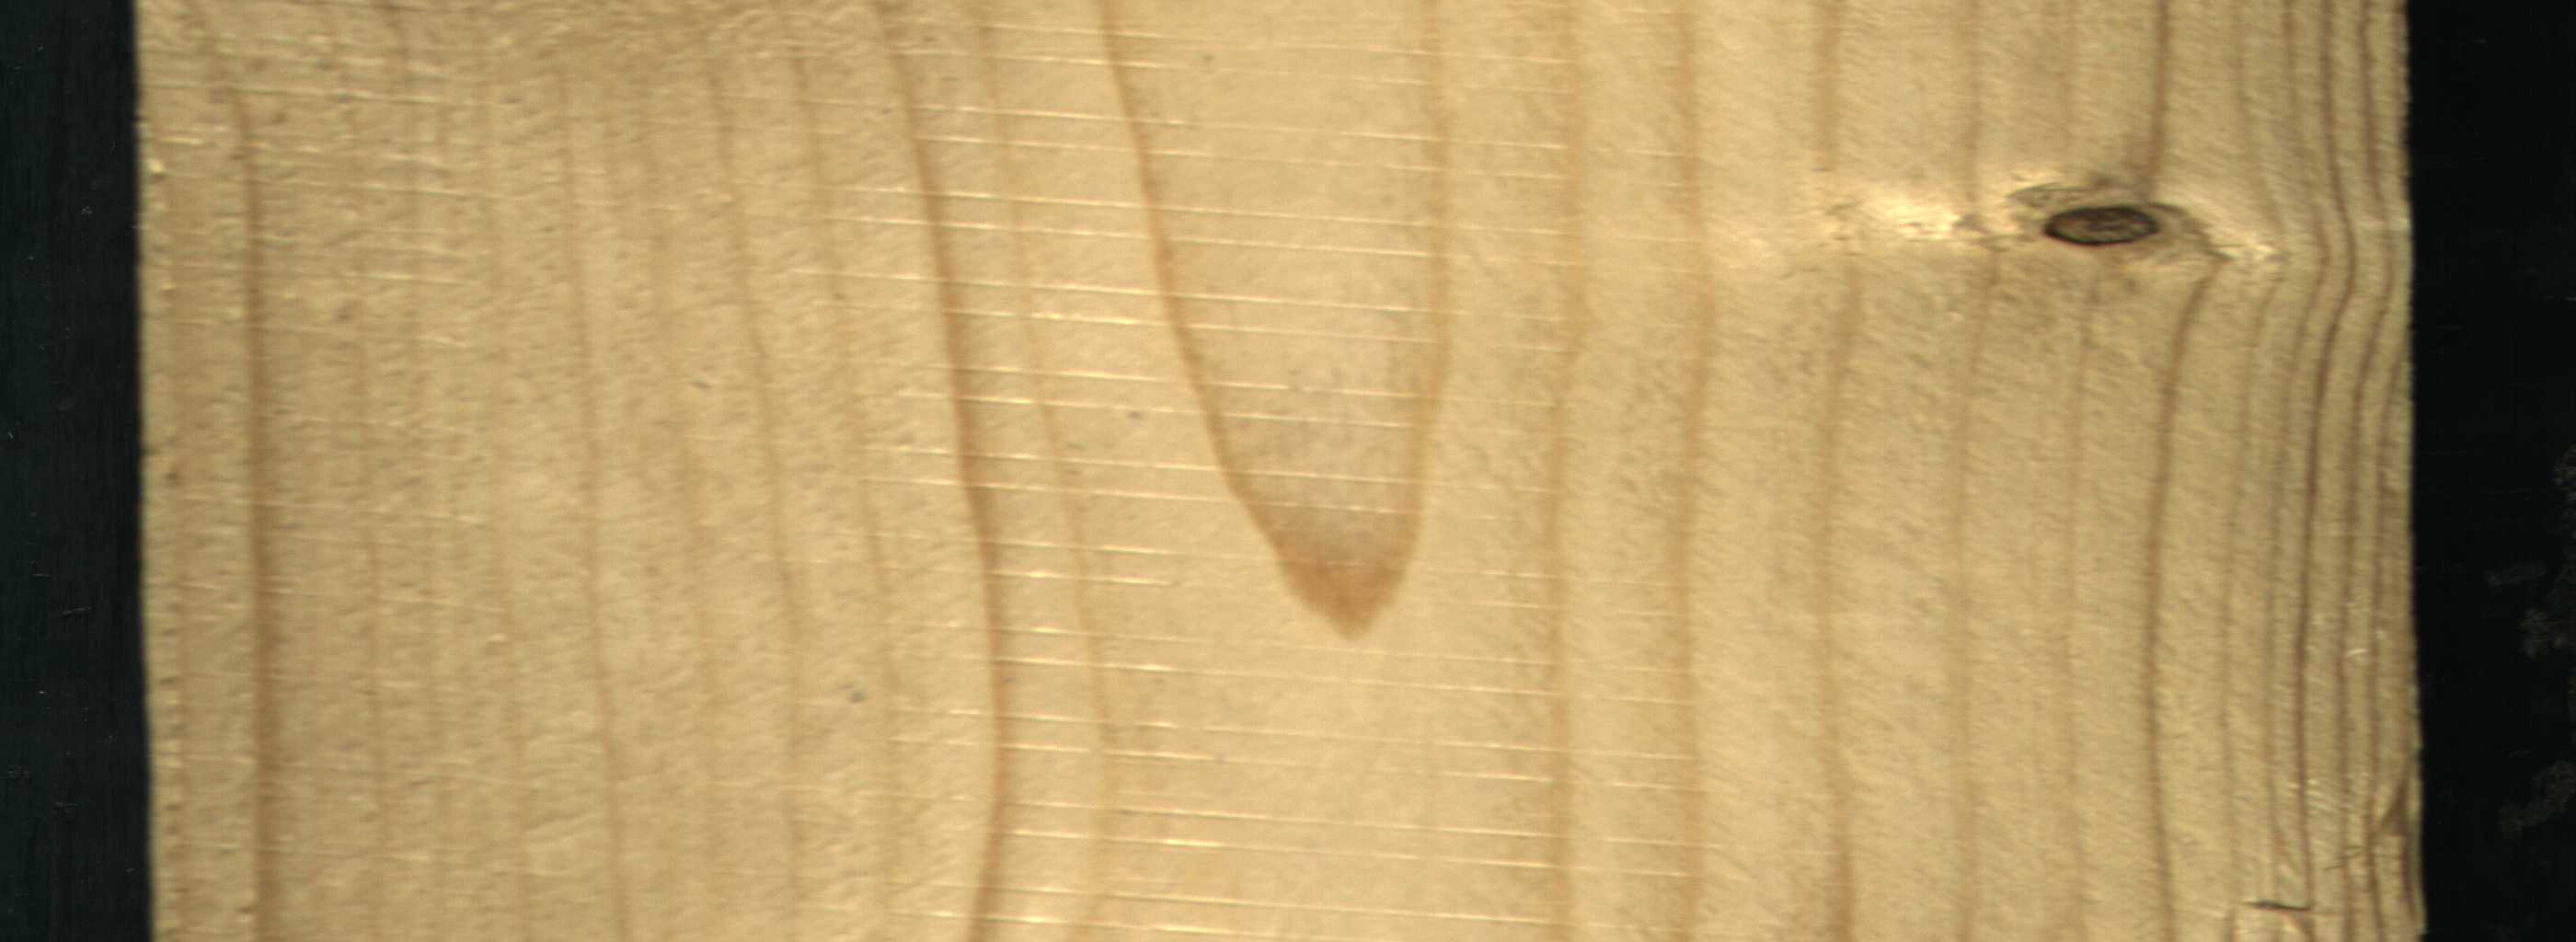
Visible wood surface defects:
Dead_Knot